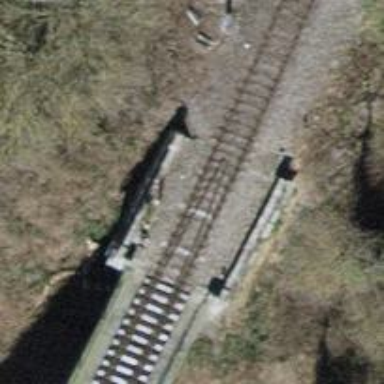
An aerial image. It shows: Preserved railway viaduct with 1 track.